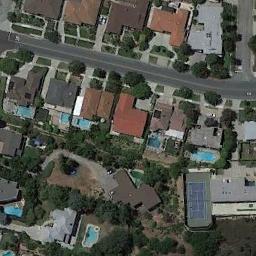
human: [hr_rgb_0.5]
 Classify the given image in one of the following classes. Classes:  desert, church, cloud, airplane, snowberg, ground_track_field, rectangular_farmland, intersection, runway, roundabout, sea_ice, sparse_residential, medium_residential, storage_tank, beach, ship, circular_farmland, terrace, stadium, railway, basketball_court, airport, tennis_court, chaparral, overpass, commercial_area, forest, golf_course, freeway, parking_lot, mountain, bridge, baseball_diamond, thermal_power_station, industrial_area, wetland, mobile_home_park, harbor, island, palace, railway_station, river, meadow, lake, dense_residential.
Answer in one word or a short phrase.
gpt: tennis_court